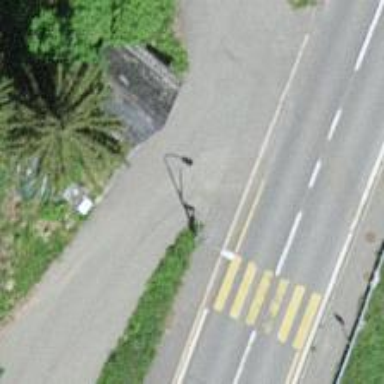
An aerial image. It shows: Bus stop along the road.